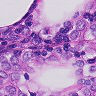
Metastatic tissue present: yes